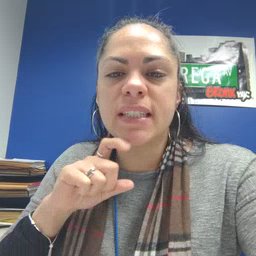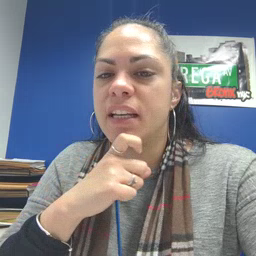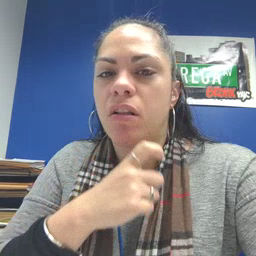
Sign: cereal